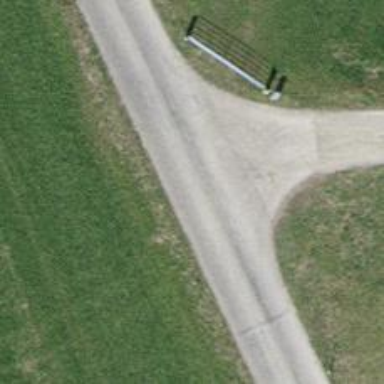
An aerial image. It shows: Unclassified road with asphalt surface.